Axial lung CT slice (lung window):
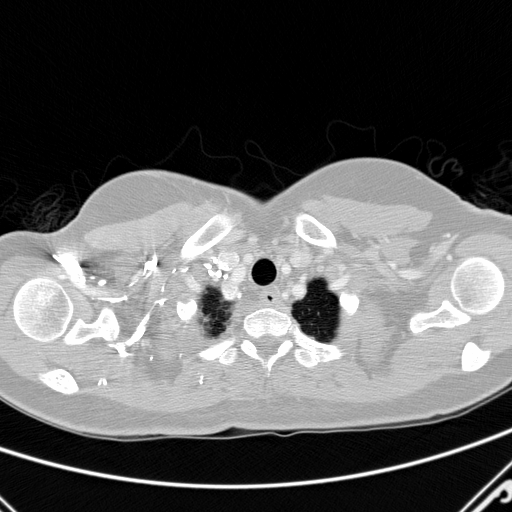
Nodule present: no